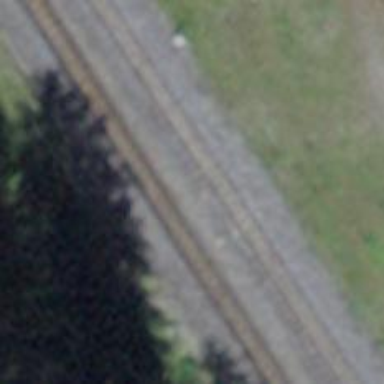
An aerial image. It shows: Narrow-gauge railway with 1 track. The tracks are electrified with contact line.